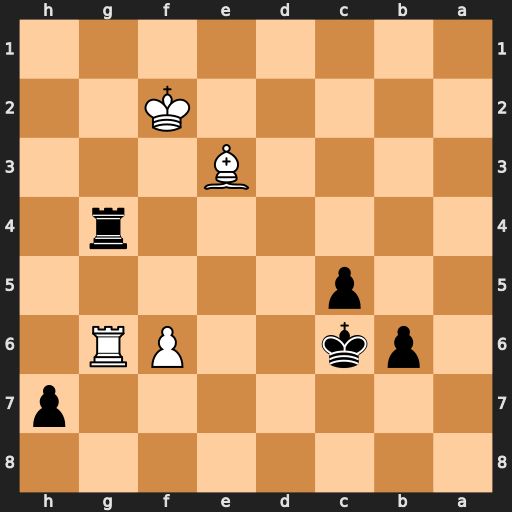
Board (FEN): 8/7p/1pk2PR1/2p5/6r1/4B3/5K2/8
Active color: b
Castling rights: -
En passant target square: -
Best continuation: Rxg6 f7 Rf6+